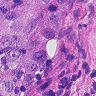
Metastatic tissue present: yes